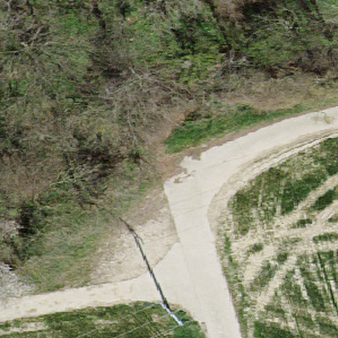
Label: other